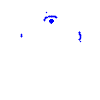
Particle: electron